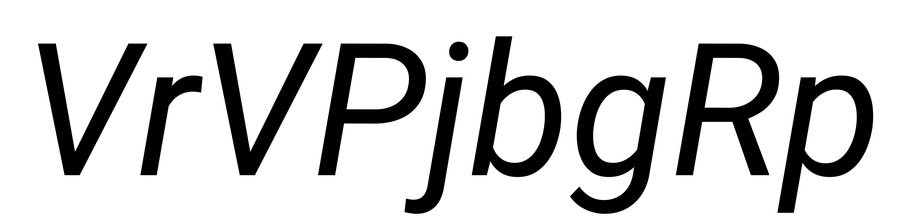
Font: Roboto-Italic_Italic